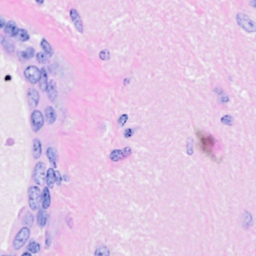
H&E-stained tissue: Breast